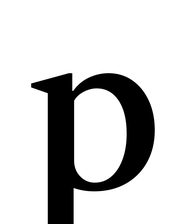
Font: LibreCaslonText_Medium